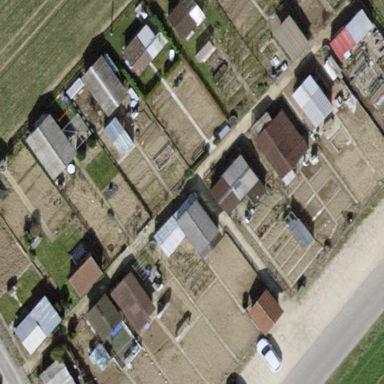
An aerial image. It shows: Area designated for allotments.